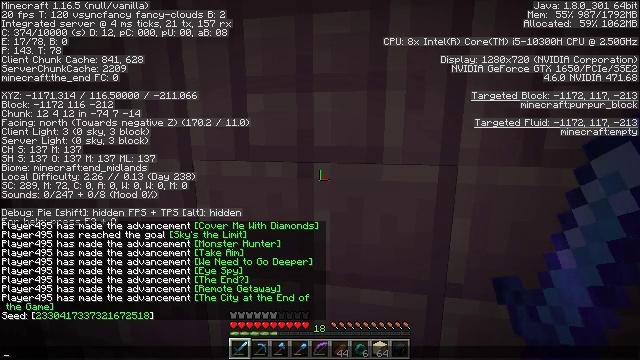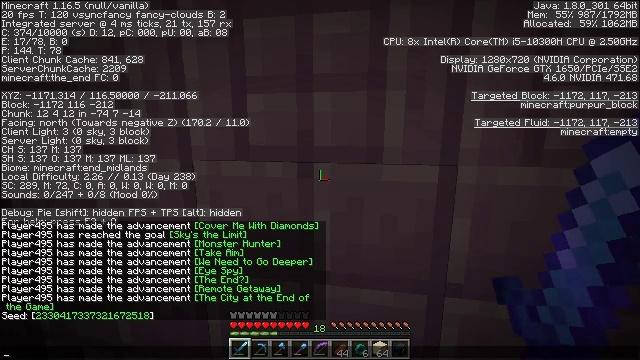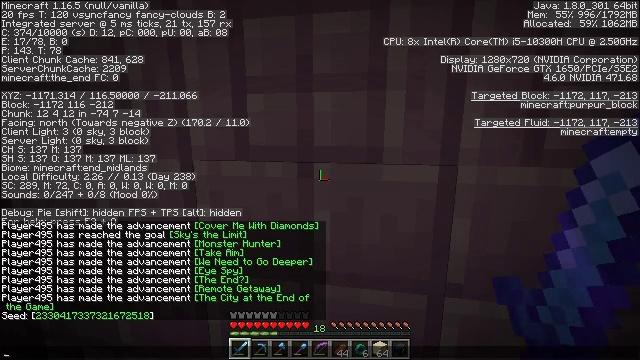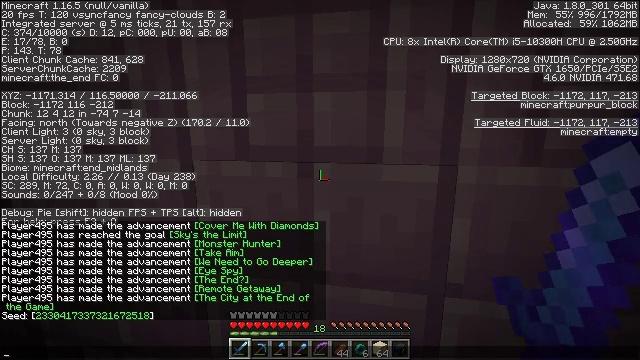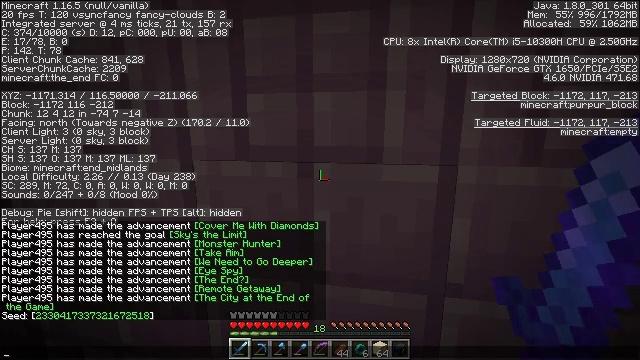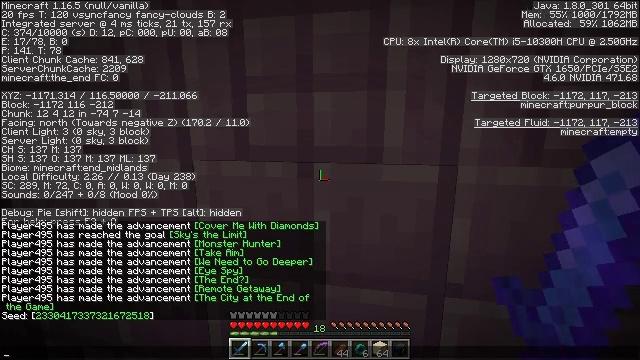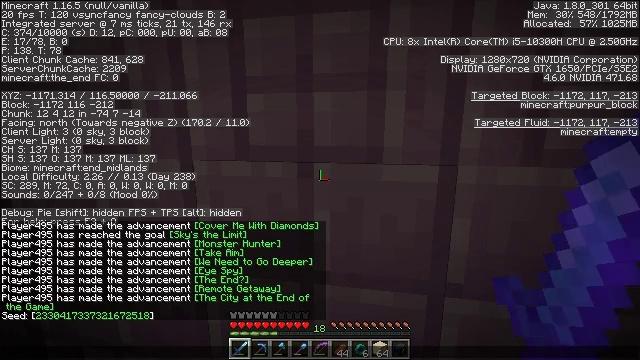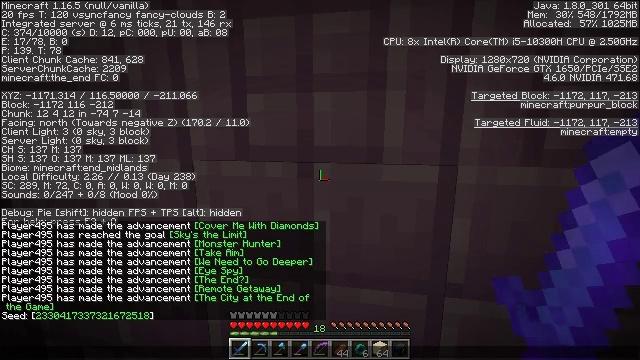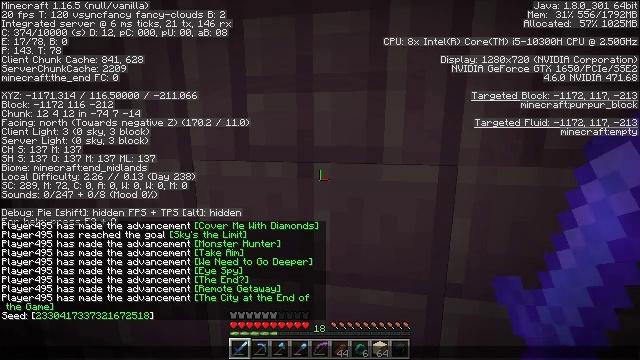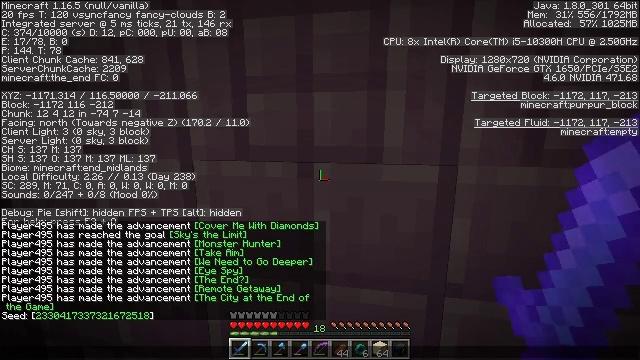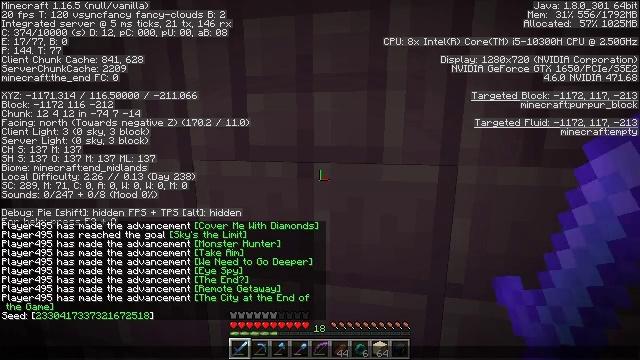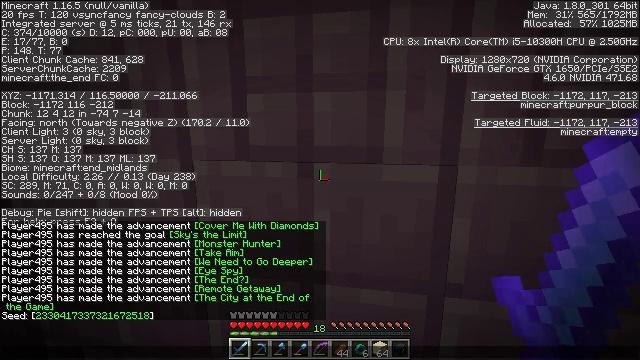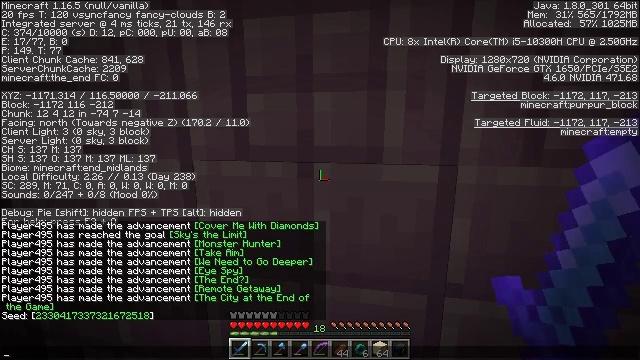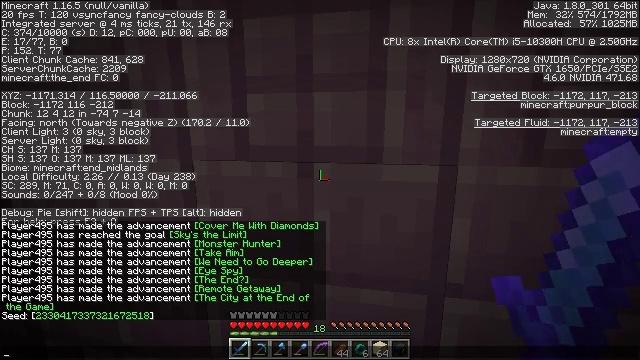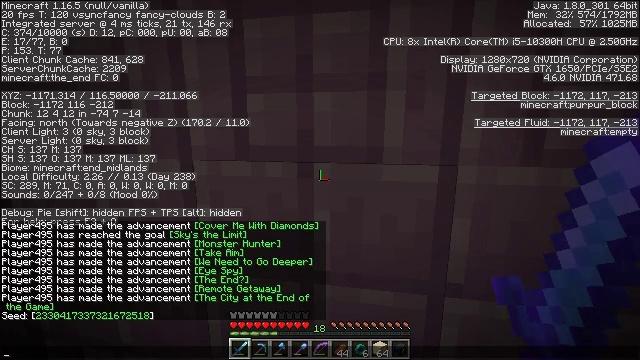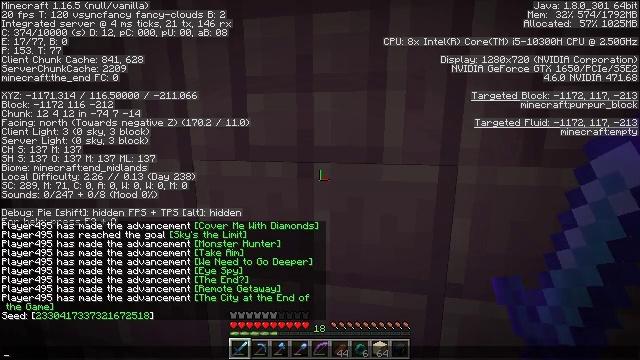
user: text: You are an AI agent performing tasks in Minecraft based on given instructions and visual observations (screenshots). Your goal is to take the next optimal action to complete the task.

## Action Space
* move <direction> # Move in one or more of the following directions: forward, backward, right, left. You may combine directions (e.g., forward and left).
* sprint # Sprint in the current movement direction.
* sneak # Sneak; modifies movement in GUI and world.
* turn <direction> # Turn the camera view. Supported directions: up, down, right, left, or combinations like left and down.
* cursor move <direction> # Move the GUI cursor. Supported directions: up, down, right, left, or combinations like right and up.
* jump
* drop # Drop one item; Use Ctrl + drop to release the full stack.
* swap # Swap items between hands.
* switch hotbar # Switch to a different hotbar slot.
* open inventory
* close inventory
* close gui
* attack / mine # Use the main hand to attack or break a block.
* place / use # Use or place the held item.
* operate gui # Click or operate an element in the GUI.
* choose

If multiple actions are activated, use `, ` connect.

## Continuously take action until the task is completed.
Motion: motion action
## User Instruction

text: Retrieve end stone bricks from the end.
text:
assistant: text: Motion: no_op
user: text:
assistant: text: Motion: no_op
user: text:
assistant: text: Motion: no_op
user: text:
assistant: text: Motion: no_op
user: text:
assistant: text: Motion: no_op
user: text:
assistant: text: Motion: no_op
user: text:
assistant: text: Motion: no_op
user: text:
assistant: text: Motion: no_op
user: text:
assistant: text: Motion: no_op
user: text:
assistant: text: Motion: no_op
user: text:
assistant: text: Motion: no_op
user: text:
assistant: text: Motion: no_op
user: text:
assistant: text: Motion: no_op
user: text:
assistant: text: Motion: no_op
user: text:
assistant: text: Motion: no_op
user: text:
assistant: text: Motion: no_op
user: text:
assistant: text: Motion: no_op
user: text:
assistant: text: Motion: no_op
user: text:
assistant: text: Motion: no_op
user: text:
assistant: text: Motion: no_op
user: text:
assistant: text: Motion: no_op
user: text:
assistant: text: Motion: no_op
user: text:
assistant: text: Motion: no_op
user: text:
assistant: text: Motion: no_op
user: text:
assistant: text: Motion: no_op
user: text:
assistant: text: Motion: no_op
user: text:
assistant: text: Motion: no_op
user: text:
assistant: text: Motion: no_op
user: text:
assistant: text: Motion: no_op
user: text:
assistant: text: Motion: no_op